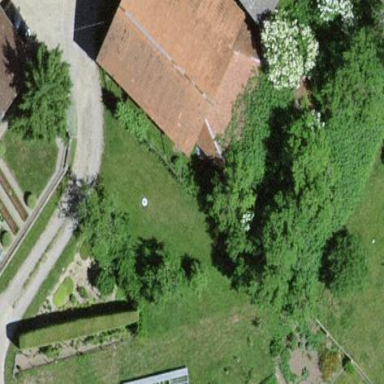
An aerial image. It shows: Rural barn.